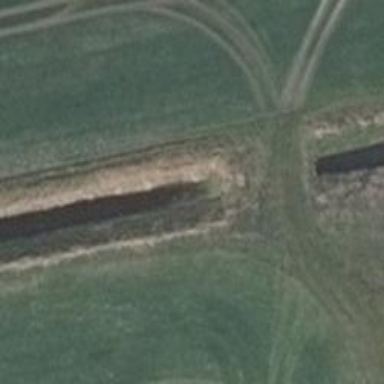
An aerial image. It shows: Culvert tunnel.